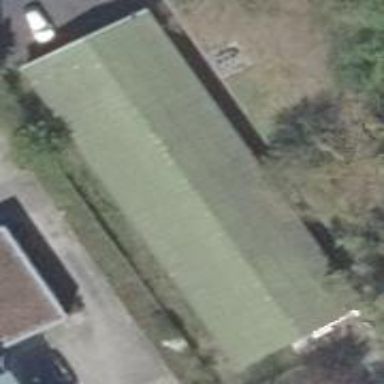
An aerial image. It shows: Commercial building.